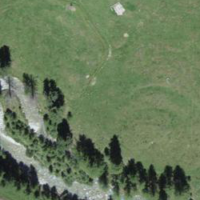
EUNIS habitat code: 26
Species observed at this site:
Lonicera caerulea